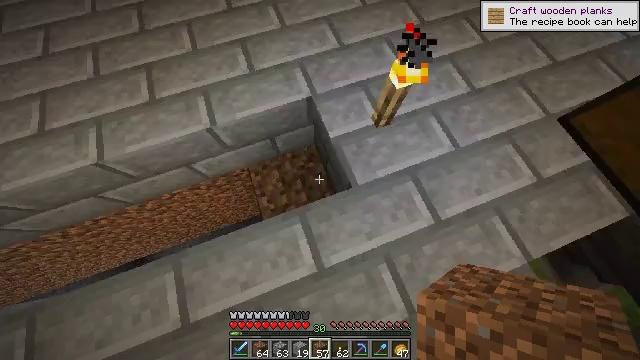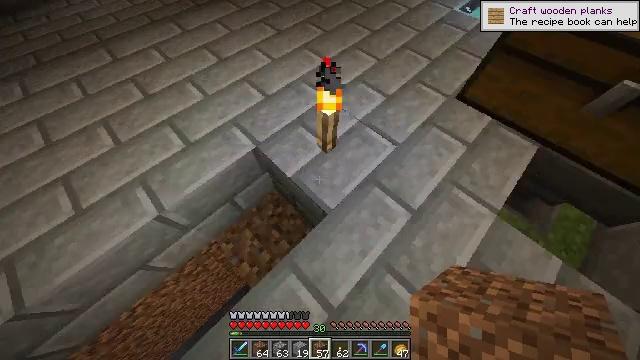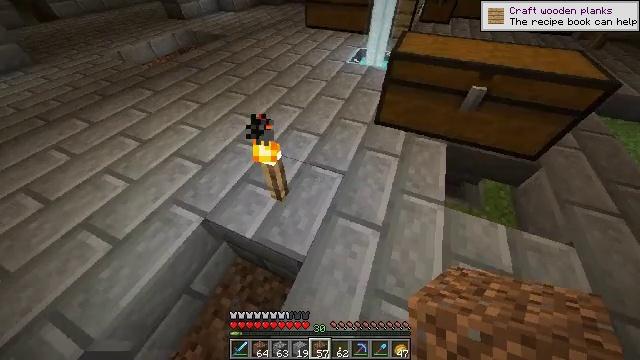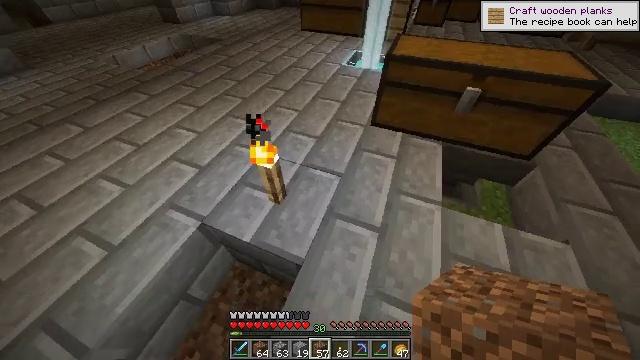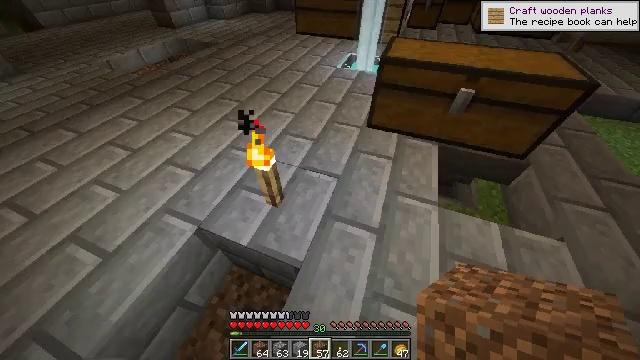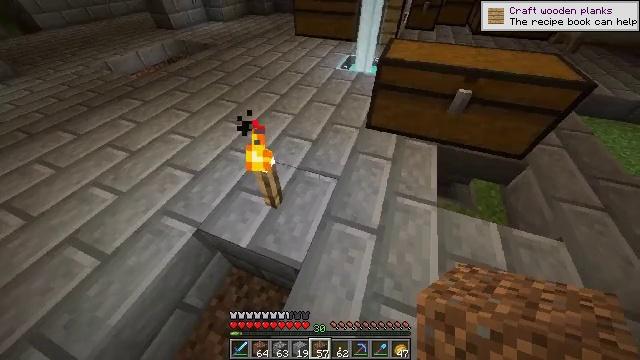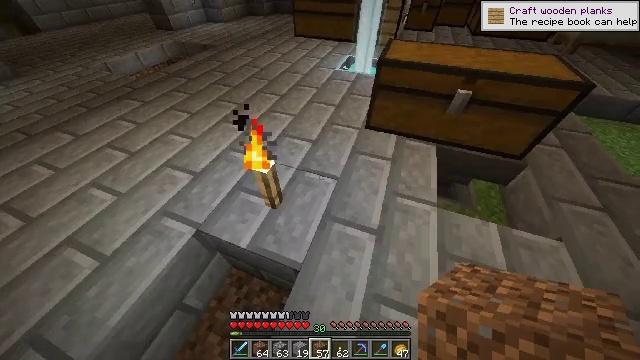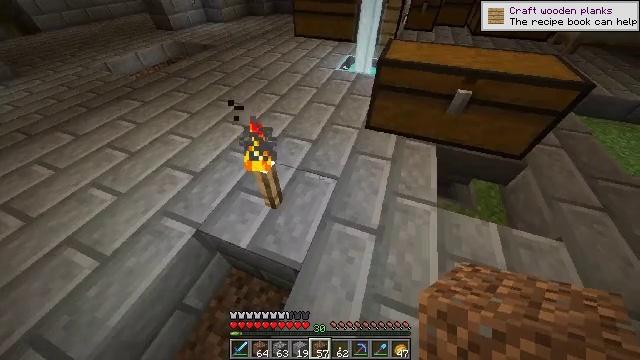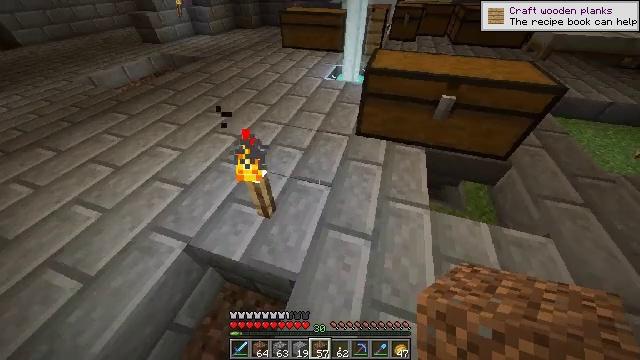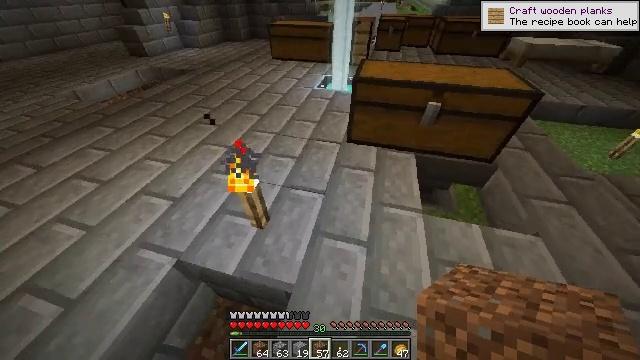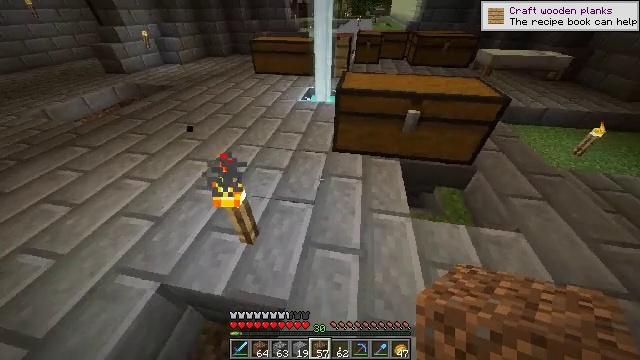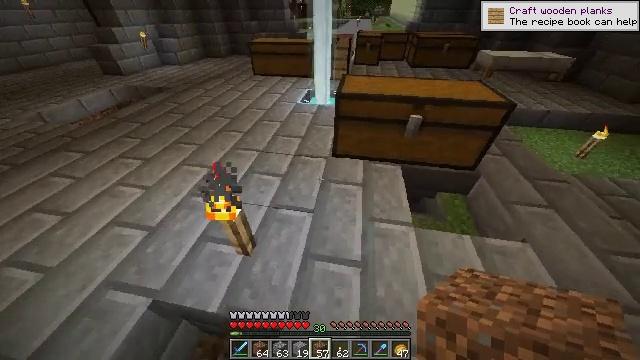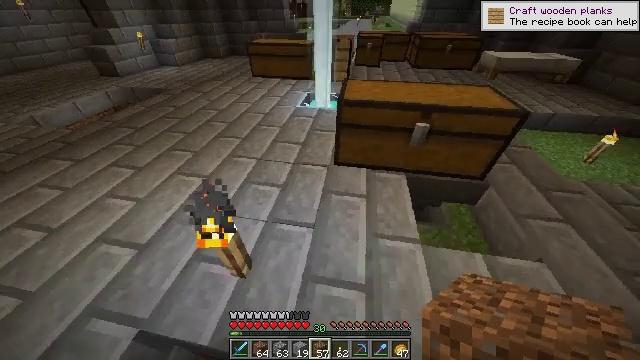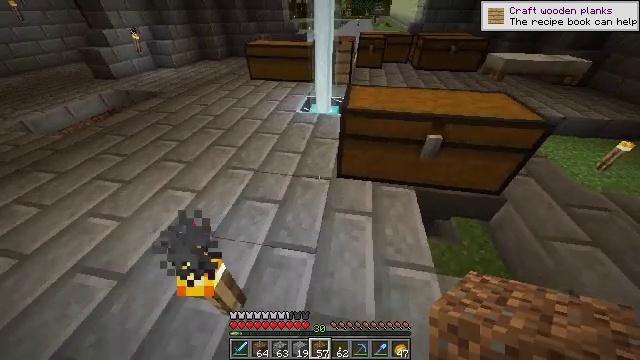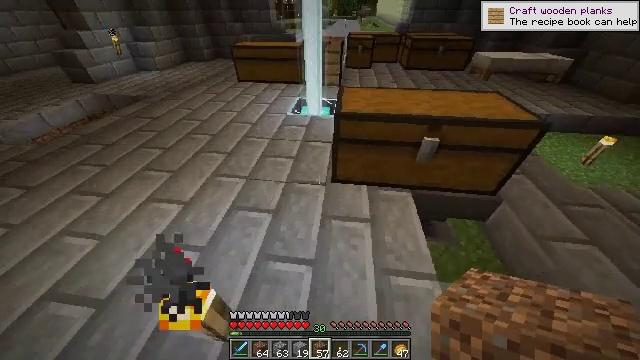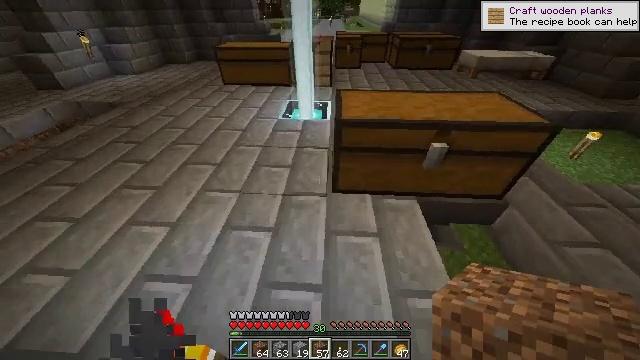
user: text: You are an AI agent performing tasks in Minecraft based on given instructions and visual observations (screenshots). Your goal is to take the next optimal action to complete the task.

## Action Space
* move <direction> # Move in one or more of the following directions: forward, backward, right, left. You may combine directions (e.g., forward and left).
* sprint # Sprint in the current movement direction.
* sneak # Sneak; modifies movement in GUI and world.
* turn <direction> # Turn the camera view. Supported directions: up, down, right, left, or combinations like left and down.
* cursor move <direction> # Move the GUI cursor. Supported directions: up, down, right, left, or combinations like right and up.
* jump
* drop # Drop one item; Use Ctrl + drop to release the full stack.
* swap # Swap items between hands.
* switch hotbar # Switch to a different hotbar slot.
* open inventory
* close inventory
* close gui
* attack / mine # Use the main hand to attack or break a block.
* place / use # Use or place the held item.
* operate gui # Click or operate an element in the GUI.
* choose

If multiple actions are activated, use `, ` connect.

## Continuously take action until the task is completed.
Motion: motion action
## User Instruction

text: Get stone bricks for construction purposes.
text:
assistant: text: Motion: no_op
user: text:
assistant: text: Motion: turn right and up
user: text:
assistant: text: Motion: turn right
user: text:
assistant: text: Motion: turn right
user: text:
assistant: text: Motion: no_op
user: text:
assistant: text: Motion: no_op
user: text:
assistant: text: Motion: no_op
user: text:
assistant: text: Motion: turn right and up
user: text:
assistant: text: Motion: turn right and up
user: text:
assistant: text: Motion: turn right and up
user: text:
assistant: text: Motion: move forward
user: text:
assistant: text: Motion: move forward
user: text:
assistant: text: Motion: move forward
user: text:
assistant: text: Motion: move forward and move left, turn right
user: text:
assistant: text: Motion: move forward and move left, turn right
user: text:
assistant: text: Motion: move forward and move left, turn right
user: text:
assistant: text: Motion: move forward and move left, turn right
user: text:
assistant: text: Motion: move forward and move left, turn right
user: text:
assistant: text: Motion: move forward and move left, turn right
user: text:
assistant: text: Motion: move forward and move left, turn right
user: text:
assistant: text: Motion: move forward and move left, turn right
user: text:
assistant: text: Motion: move left, turn right
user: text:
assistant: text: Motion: move left, turn right
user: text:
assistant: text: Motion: move left, turn right
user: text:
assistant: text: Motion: move left, turn right and down
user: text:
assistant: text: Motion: move left, turn right and down
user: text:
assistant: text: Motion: move back and move left, turn right and down
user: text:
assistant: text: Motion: move back and move left, turn right and down
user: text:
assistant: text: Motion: move back, turn right
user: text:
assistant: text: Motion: turn right